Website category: jobs
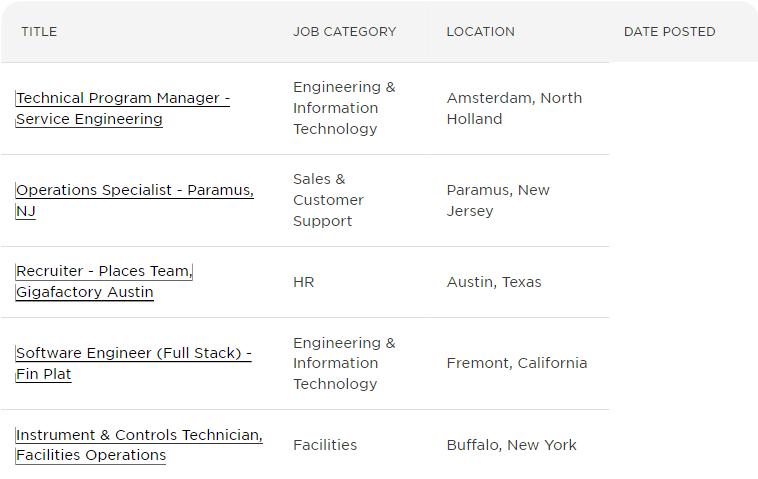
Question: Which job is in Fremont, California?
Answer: Software Engineer (Full Stack) - Fin Plat

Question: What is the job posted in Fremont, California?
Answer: Software Engineer (Full Stack) - Fin Plat

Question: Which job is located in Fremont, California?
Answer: Software Engineer (Full Stack) - Fin Plat

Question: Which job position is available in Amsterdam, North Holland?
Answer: Technical Program Manager - Service Engineering

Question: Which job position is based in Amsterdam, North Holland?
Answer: Technical Program Manager - Service Engineering

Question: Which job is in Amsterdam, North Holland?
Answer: Technical Program Manager - Service Engineering

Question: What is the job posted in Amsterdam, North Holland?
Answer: Technical Program Manager - Service Engineering

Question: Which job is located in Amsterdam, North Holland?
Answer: Technical Program Manager - Service Engineering

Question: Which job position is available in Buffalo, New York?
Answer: Instrument & Controls Technician, Facilities Operations

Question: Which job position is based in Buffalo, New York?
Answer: Instrument & Controls Technician, Facilities Operations

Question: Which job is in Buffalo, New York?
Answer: Instrument & Controls Technician, Facilities Operations

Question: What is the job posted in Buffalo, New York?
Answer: Instrument & Controls Technician, Facilities Operations

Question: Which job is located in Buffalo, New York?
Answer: Instrument & Controls Technician, Facilities Operations